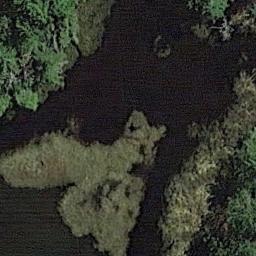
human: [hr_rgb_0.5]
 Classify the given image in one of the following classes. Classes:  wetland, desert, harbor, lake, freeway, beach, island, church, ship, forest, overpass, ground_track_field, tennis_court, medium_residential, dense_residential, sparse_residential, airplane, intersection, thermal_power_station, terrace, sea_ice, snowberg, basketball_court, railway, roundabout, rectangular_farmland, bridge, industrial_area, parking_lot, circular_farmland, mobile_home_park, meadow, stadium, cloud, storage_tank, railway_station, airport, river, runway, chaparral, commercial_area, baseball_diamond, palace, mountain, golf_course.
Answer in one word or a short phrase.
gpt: wetland